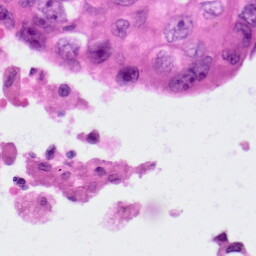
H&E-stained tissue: Lung